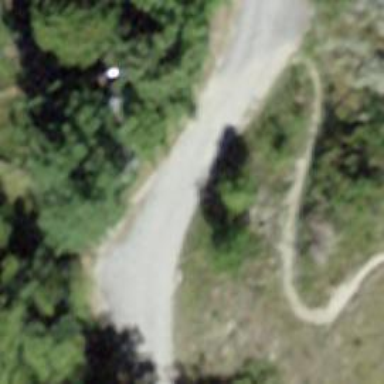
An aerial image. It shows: Unclassified road.